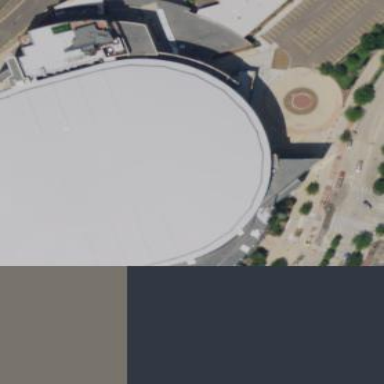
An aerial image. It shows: Building with rounded roof.